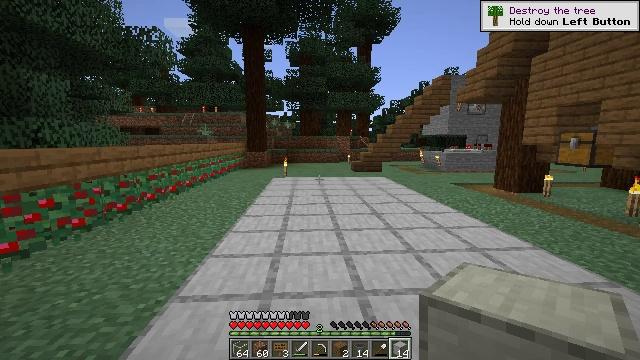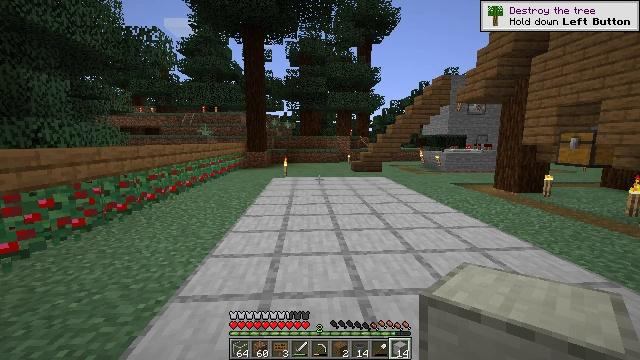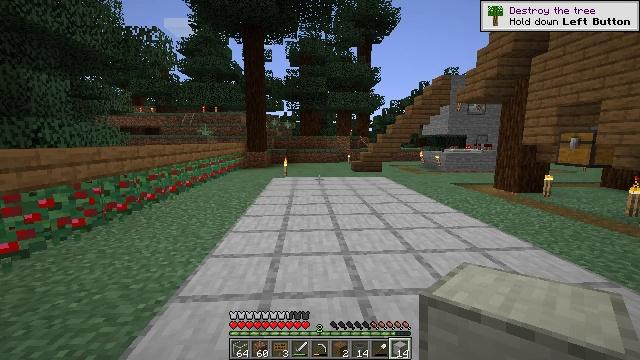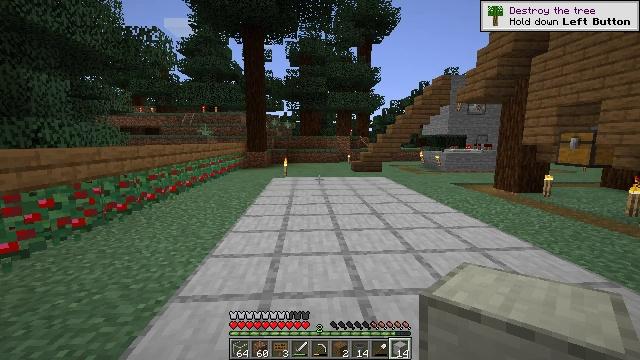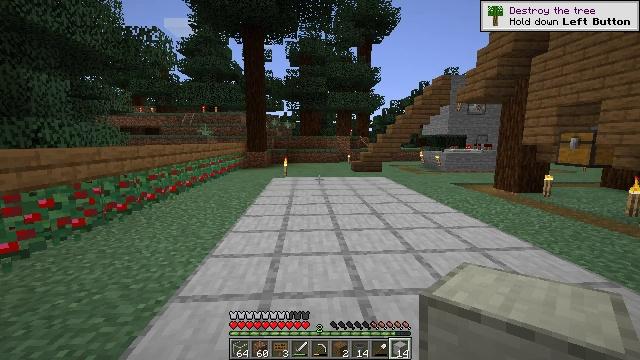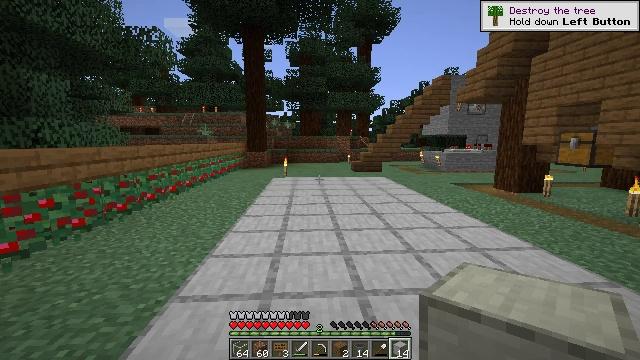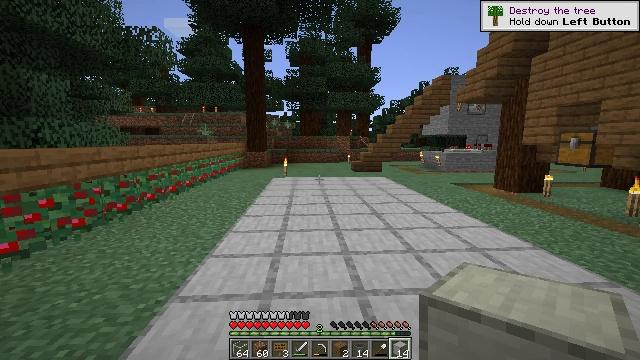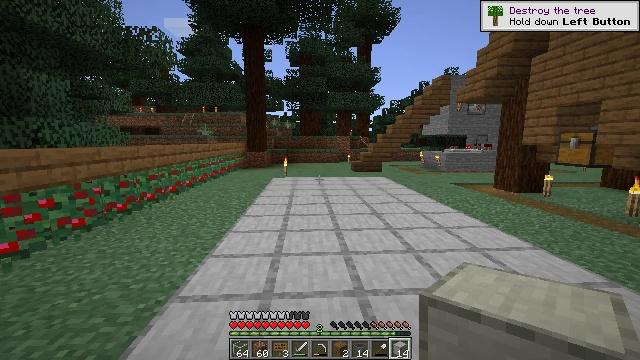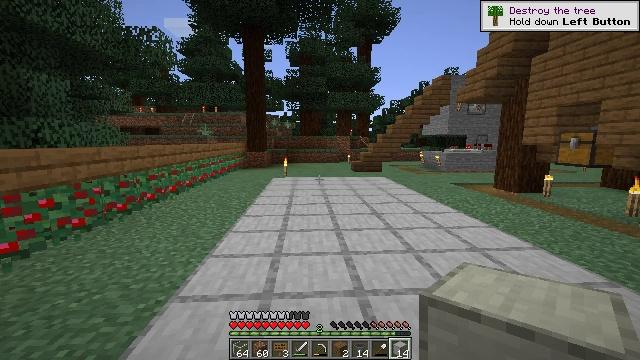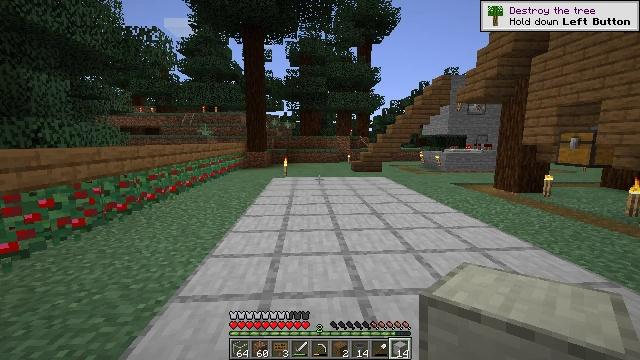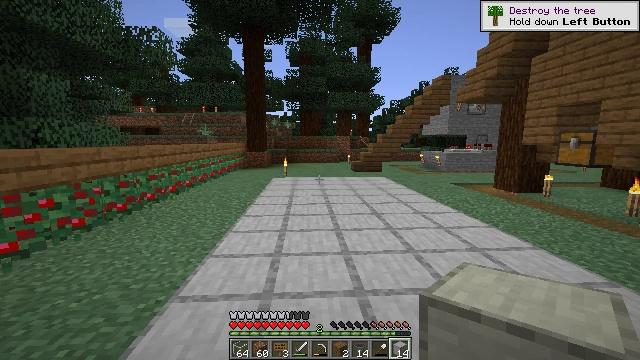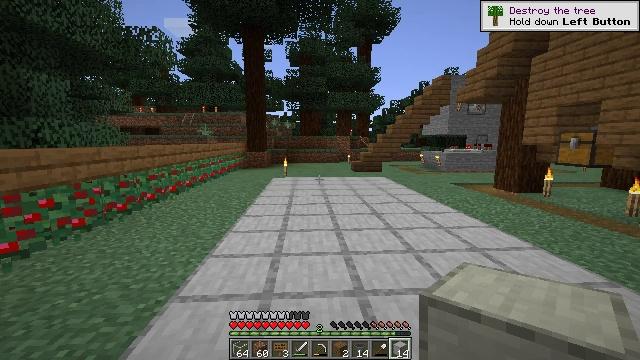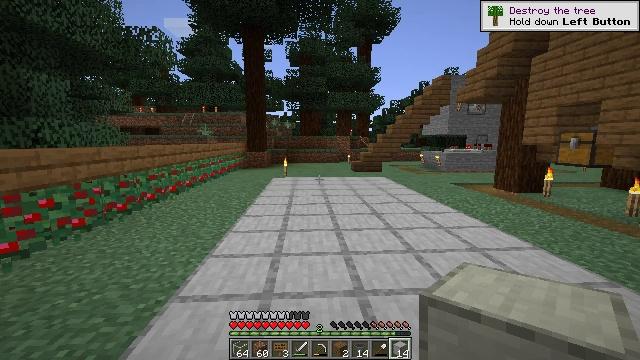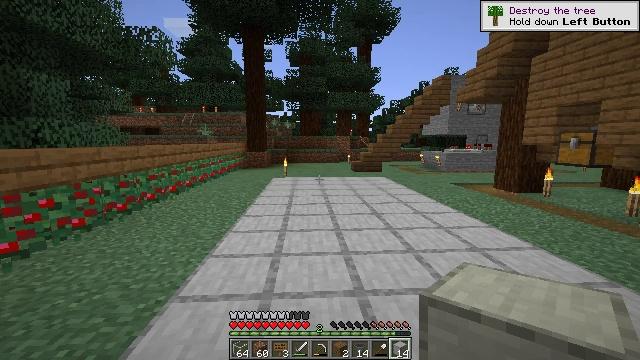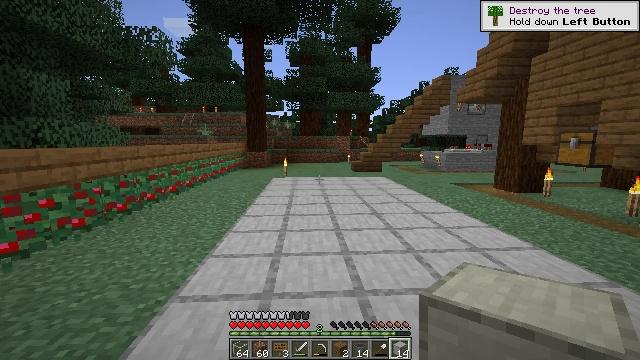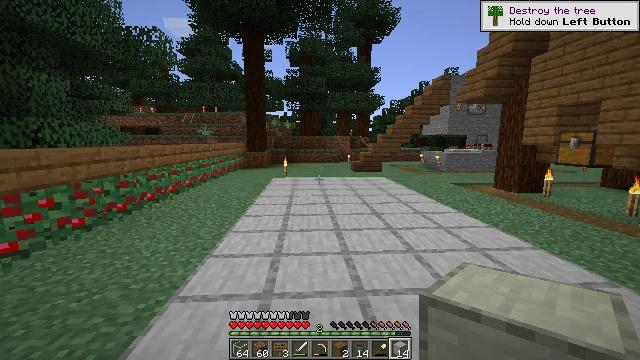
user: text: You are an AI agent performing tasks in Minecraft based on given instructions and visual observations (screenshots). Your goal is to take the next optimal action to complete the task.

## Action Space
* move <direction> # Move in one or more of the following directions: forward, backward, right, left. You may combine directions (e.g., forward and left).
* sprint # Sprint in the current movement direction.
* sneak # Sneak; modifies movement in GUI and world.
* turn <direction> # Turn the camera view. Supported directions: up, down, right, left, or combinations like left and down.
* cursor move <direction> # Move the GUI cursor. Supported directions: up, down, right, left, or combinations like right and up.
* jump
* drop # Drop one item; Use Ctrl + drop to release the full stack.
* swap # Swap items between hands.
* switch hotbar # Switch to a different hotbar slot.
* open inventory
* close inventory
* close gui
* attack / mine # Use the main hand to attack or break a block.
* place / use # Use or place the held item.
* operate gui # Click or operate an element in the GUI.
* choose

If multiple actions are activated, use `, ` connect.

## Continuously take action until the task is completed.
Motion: motion action
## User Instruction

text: Get smooth stone for building.
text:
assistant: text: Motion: no_op
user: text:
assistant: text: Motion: no_op
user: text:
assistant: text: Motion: no_op
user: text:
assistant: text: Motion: no_op
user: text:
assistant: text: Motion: no_op
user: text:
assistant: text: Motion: no_op
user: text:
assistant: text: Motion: no_op
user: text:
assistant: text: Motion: no_op
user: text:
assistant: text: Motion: no_op
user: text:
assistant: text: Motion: no_op
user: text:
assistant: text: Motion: no_op
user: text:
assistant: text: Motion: no_op
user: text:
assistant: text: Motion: no_op
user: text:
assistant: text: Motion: no_op
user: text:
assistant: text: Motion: no_op
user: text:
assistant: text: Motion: no_op
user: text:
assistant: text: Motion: no_op
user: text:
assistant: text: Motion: no_op
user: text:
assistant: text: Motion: no_op
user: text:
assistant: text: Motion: no_op
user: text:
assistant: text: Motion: no_op
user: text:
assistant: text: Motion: no_op
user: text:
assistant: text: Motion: no_op
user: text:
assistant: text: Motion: no_op
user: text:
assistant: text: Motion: no_op
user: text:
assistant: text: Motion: no_op
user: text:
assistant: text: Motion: no_op
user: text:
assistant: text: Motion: no_op
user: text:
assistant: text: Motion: no_op
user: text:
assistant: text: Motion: no_op